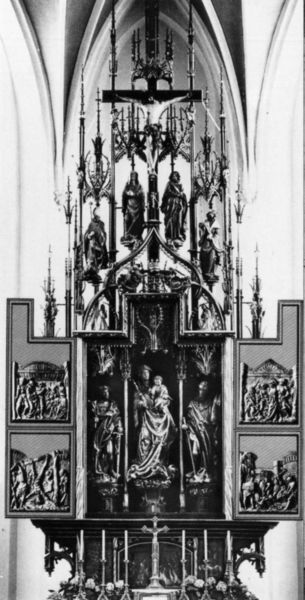
Titel: Rekonstruktion des Hochaltares mit geöffneten Flügeln (von Bernhard Decker)
Künstler: Hans Leinberger
Standort: Moosburg
Institution: ehemalige Stiftskirche St. Kastulus
Schlagwörter: flügel, weiß, fenster, grau, holz, pfeiler, schwarz, architektur, geschichte, kirche, figur, kind, gotik, engel, skulptur, deutschland, relief, schrank, bogen, figuren, kerzen, leuchter, metall, bronze, foto, fotografie, photographie, bögen, gewölbe, glaube, kreuz, dom, schwarzweiß, darstellung, altar, hochaltar, kathedrale, schnitzerei, photo, kerzenleuchter, orgel, skulpturen, plastiken, statuen, gotisch, spitzbogen, christus, jesus, kreuzigung, mittelalter, kruzifix, heilige, maria, reliefs, madonna, szenen, streben, aufnahme, christentum, schnitzen, fot, altarbild, zepter, nischen, fialen, krabben, gesprenge, predella, retabel, maria mit kind, gekreuzigter, flügelaltar, zyklus, triptychon, altarbilder, passion, inri, mittelschrein, feiertagsseite, gesprnege, aufklappbar, heilger, heilge, schnitzatar, portella, holzschnitzaltar, altarbiler